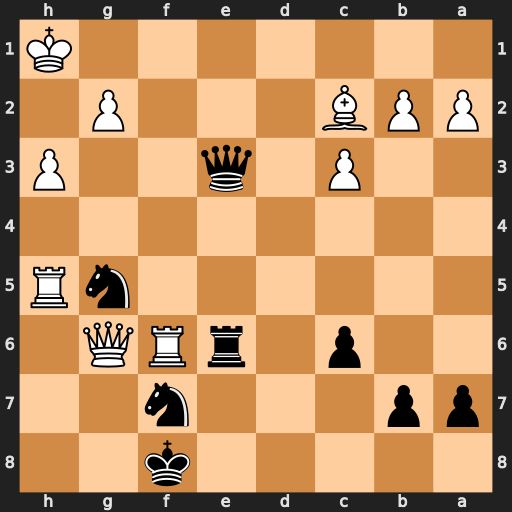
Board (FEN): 5k2/pp3n2/2p1rRQ1/6nR/8/2P1q2P/PPB3P1/7K
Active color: b
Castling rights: -
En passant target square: -
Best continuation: Qe1+ Kh2 Qe5+